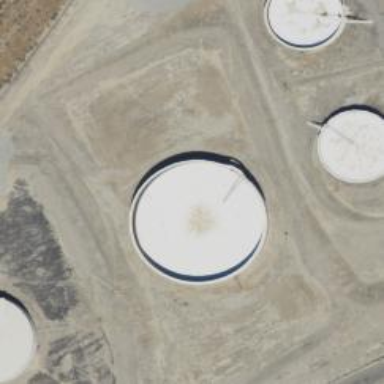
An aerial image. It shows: Storage tank which is man-made and housed in building.